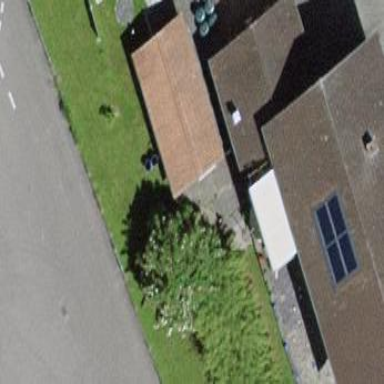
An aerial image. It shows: Shed.